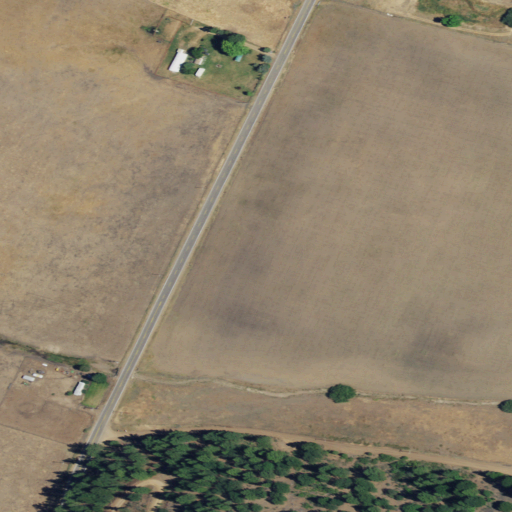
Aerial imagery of valley in California named Forman Ravine containing grassland, evergreen forest, pasture, shrub, and open development